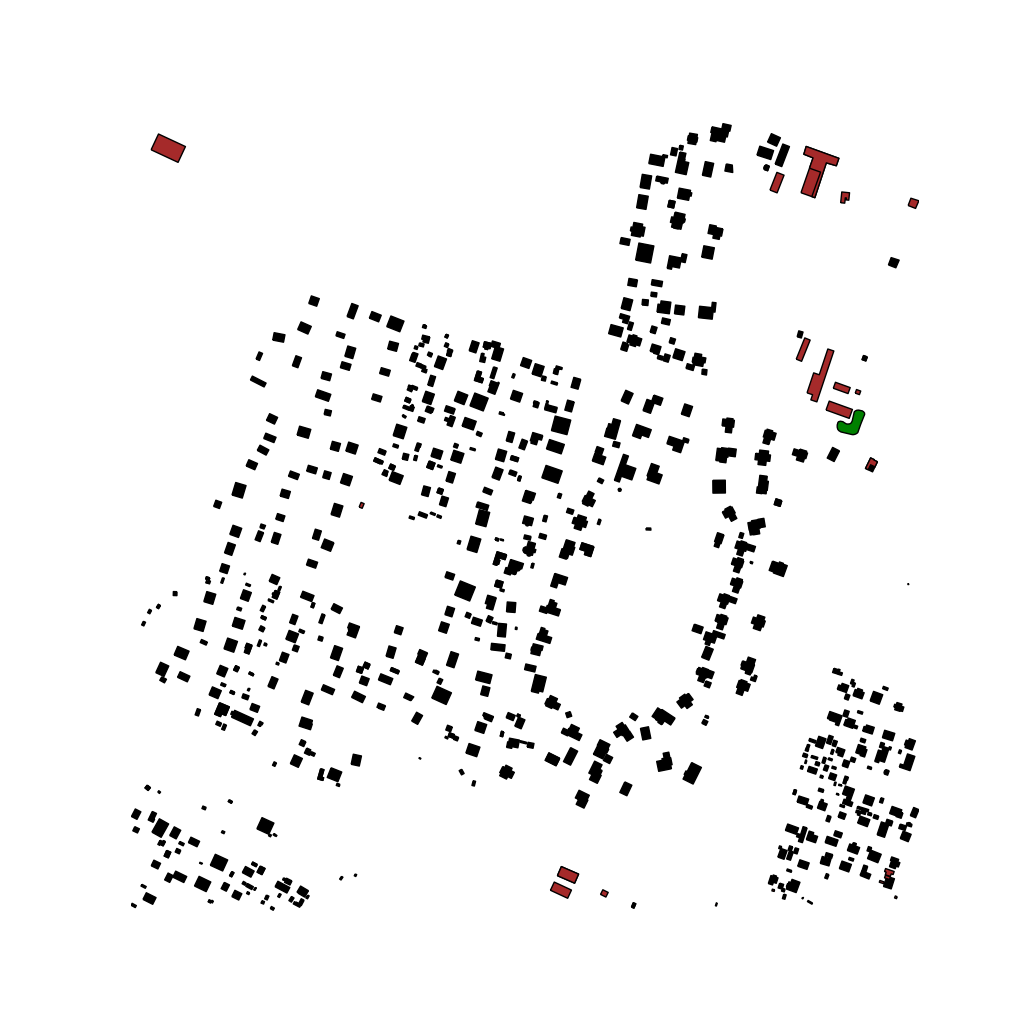
Tags: overhead vector_map, agriculture, industrial, recreation, residential, special, soviet, individual_rise, low_rise, density_2, Building, Facility, Park, 1.0 km²